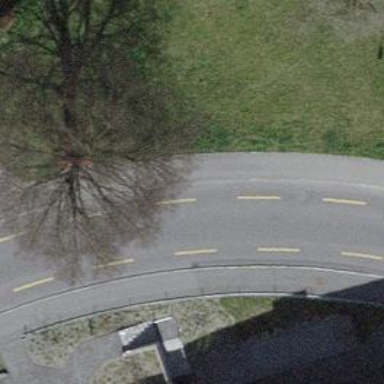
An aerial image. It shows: Red bench.